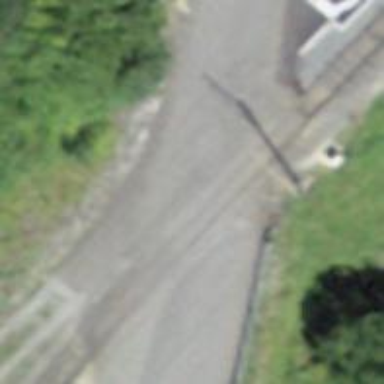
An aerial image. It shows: Level crossing along the railway.